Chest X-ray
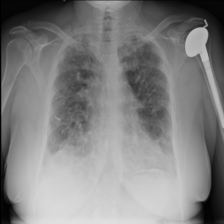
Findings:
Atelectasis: negative
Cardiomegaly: negative
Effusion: negative
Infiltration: negative
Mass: negative
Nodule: positive
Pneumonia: negative
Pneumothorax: negative
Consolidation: negative
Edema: negative
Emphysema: negative
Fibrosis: negative
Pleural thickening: negative
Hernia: negative